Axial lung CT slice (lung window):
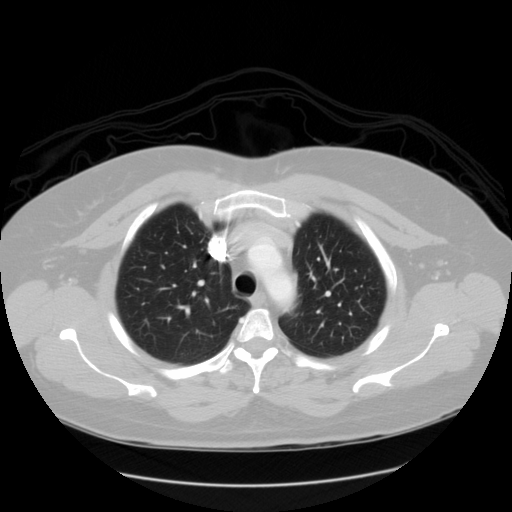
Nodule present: no